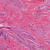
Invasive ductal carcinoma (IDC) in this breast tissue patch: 0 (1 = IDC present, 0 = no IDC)